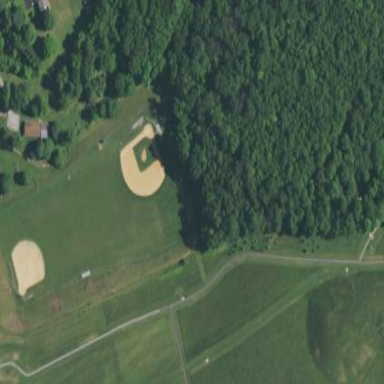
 suitable for both baseball and football sports."